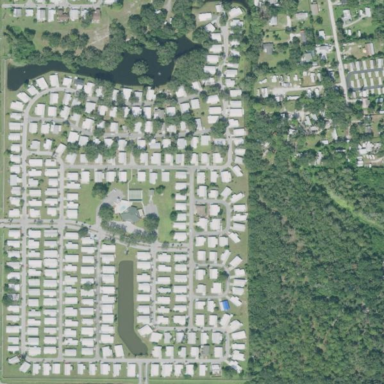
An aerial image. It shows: Residential area known as trailer park.